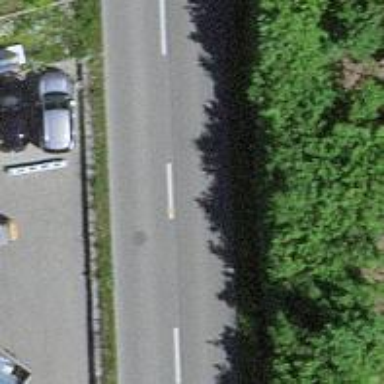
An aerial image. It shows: Asphalt road classified as tertiary.